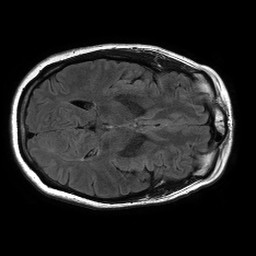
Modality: FLAIR
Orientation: axial
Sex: female
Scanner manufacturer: philips
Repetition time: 11 s
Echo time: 0.125 s